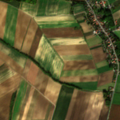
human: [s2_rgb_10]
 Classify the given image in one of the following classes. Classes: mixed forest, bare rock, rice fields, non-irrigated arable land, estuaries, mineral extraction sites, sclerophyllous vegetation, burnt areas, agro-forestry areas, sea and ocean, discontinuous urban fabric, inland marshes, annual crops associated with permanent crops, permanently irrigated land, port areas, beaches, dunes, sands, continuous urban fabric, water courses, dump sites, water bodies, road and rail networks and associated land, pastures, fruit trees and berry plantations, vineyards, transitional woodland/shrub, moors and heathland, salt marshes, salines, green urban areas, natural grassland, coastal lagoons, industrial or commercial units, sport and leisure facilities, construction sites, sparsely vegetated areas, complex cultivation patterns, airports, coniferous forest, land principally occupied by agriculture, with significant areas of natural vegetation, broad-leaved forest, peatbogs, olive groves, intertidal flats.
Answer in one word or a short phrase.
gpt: discontinuous urban fabric, non-irrigated arable land, land principally occupied by agriculture, with significant areas of natural vegetation